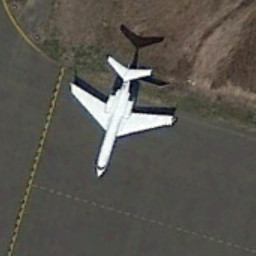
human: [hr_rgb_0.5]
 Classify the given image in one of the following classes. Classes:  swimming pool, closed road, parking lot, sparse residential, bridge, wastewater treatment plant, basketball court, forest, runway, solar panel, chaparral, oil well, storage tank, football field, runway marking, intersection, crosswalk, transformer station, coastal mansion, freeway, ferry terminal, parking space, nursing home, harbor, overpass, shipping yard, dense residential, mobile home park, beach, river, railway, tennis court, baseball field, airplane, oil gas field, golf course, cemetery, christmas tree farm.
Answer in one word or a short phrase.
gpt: airplane